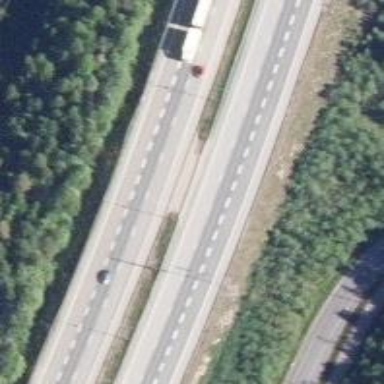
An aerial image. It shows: Asphalt motorway.